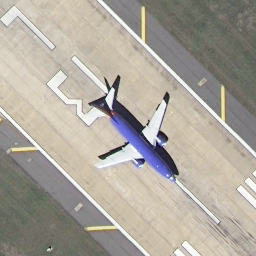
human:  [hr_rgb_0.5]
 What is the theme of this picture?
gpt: airport

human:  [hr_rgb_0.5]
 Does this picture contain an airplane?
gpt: yes

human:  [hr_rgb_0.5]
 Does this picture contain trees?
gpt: no